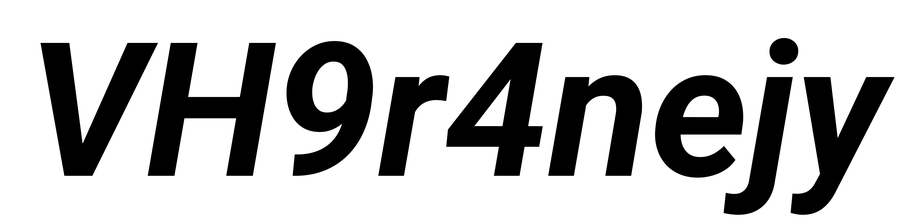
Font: Roboto-Italic_Bold_Italic